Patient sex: F
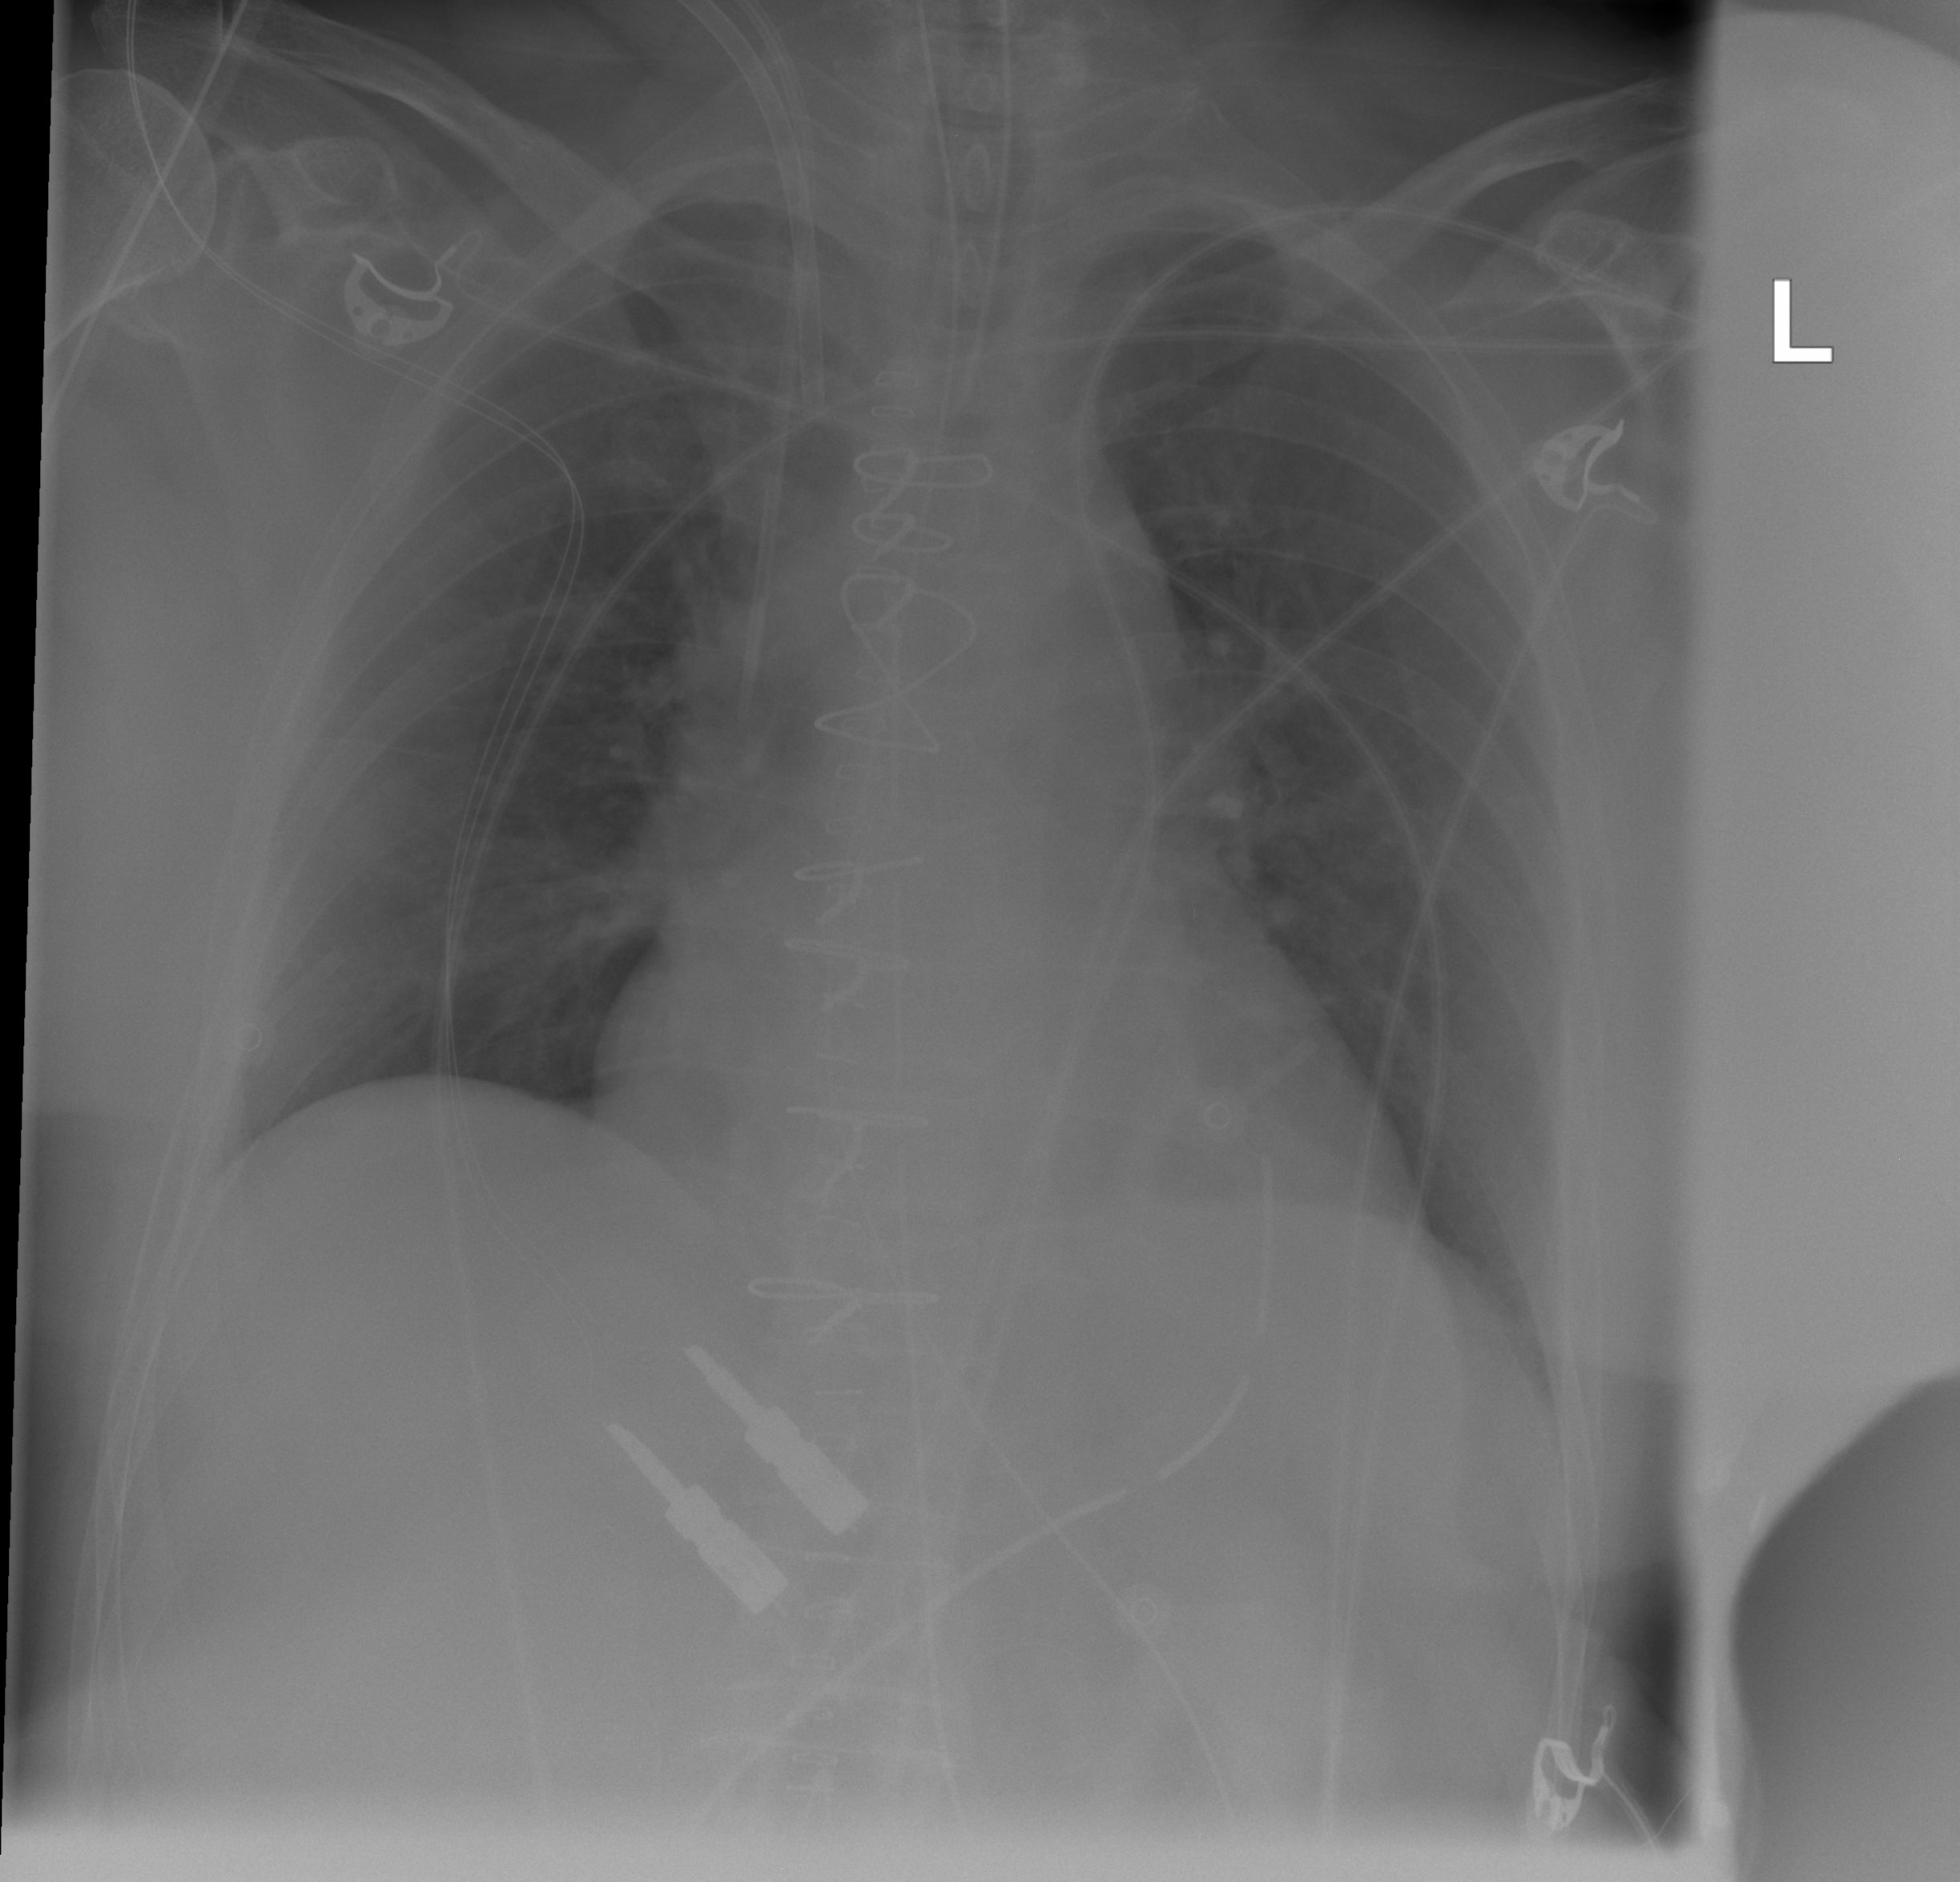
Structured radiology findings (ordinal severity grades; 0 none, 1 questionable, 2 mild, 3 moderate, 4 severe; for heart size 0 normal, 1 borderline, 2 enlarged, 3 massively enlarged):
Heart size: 0
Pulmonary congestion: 0
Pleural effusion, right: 0
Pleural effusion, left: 0
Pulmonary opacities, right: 0
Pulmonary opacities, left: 0
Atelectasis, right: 2
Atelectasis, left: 0